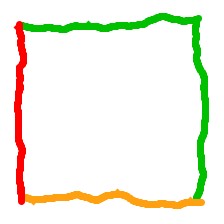
Shape: square